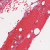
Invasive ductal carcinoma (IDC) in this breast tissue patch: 0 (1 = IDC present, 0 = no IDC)